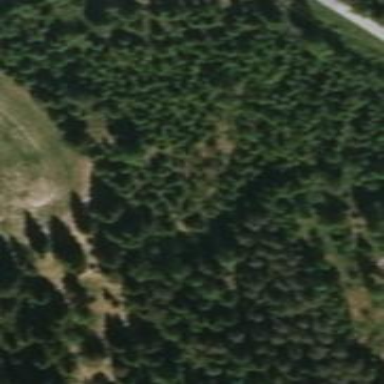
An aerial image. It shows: Forest area.